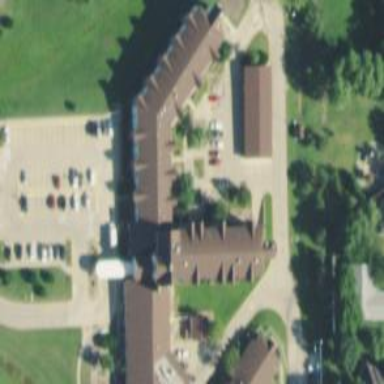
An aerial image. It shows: Nursing home.